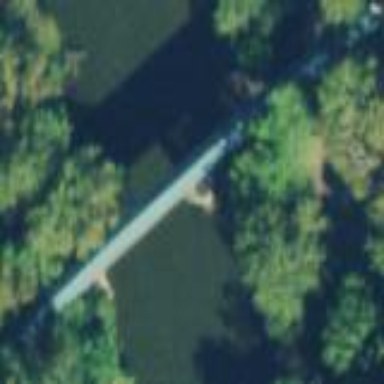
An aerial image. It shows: Green roofed covered bridge.